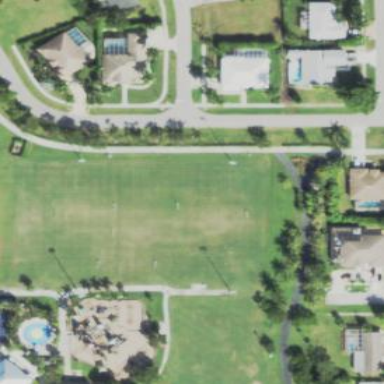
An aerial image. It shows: Soccer pitch for outdoor sports and leisure activities.